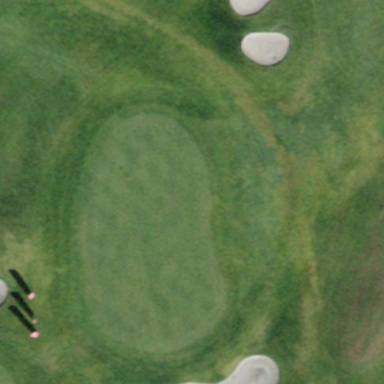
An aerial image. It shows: Picturesque green golfing area with grass land use.